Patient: sex M, age 55
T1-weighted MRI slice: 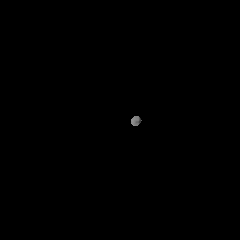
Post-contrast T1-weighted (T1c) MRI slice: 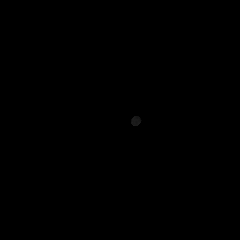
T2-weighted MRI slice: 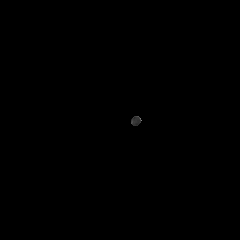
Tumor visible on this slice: no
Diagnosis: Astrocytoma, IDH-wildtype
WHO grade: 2